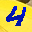
Label: 4